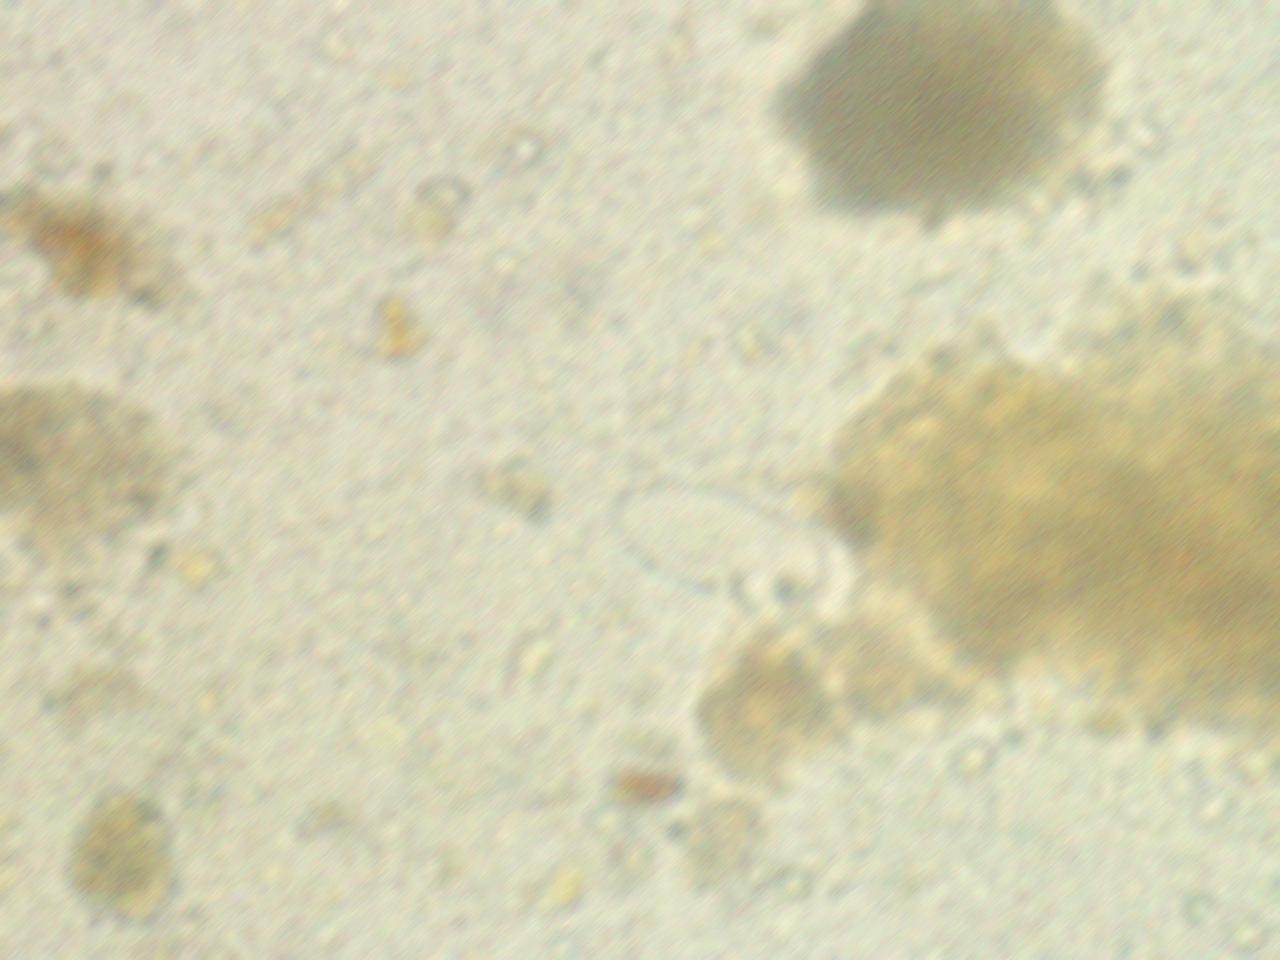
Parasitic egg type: Enterobius vermicularis